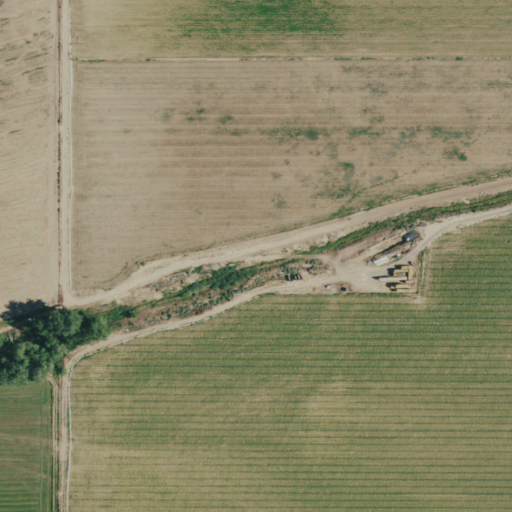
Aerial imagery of valley in Colorado named Roatcap Gulch containing cultivated crops and pasture